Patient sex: M
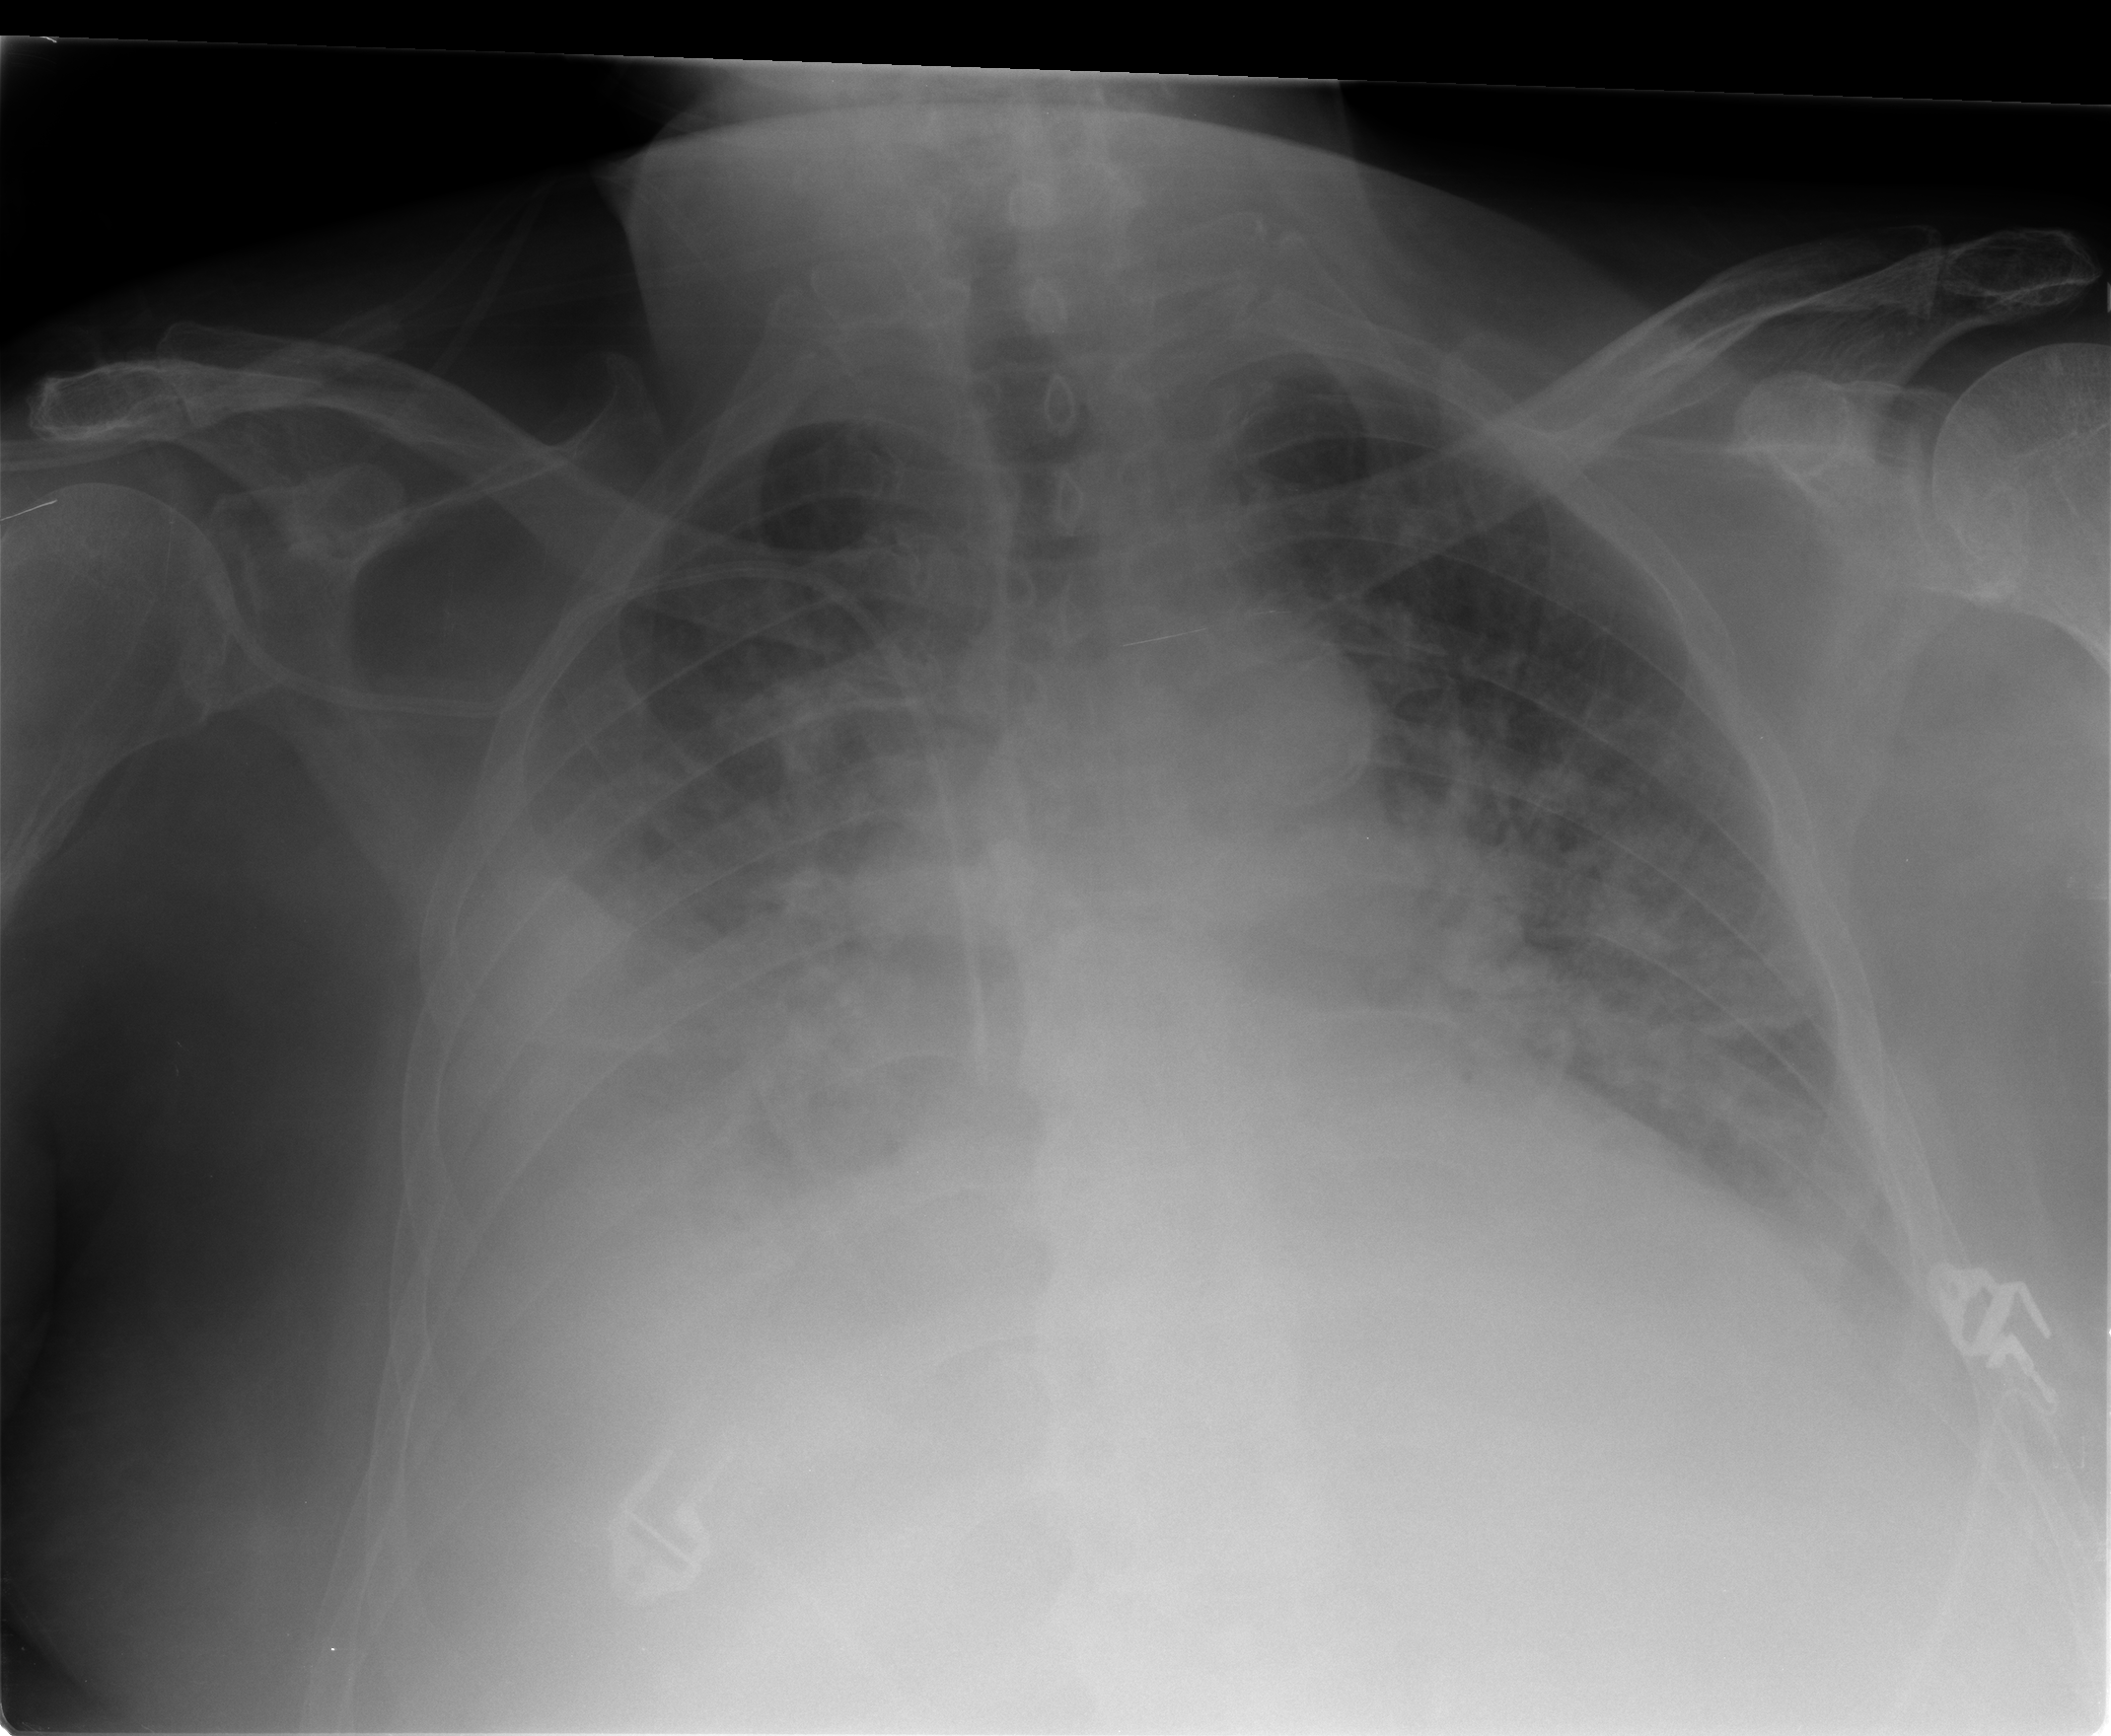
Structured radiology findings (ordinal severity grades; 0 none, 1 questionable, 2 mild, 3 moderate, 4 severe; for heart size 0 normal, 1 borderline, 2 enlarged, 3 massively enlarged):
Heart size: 2
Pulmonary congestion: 3
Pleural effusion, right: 4
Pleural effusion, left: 2
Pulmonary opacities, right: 3
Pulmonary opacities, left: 3
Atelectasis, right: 3
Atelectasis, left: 3